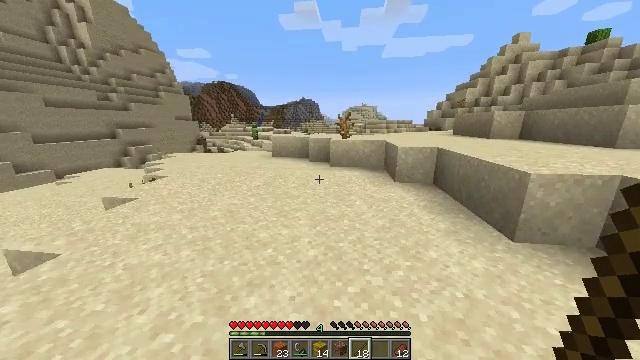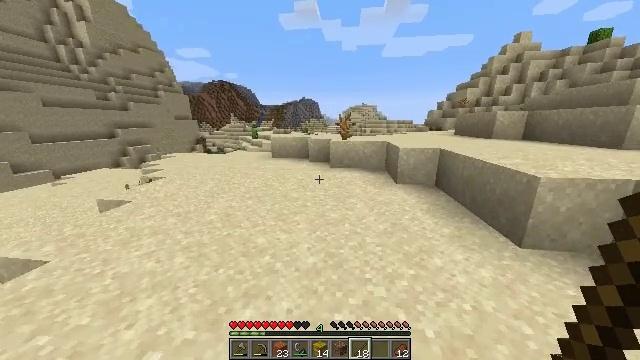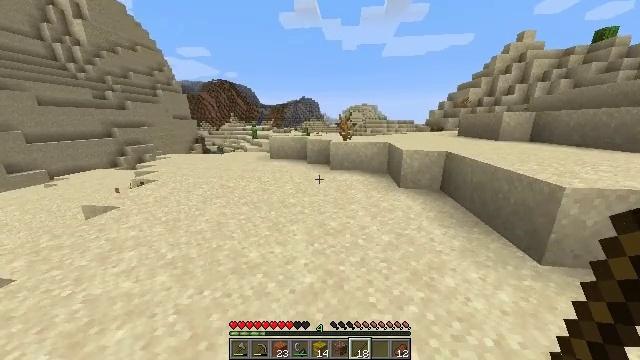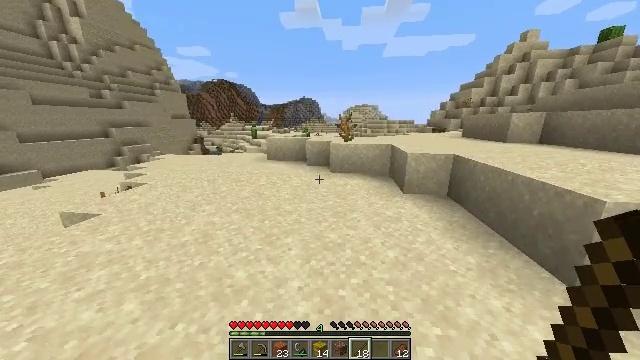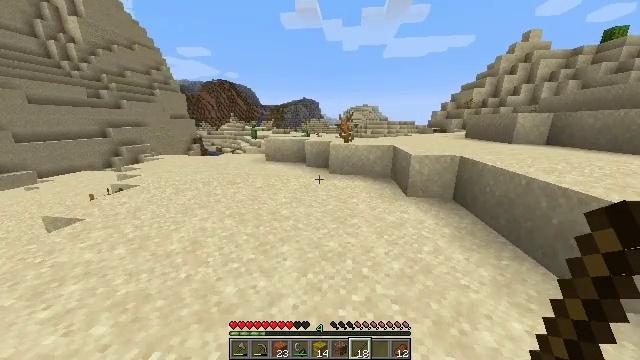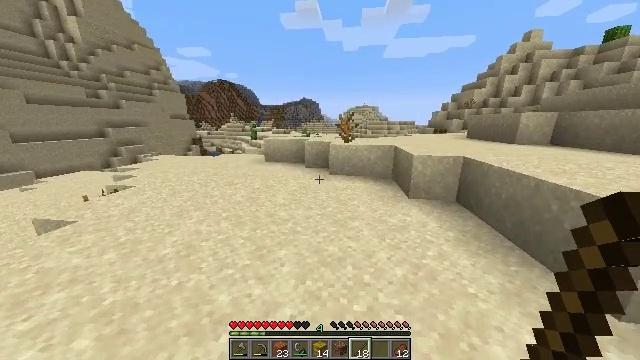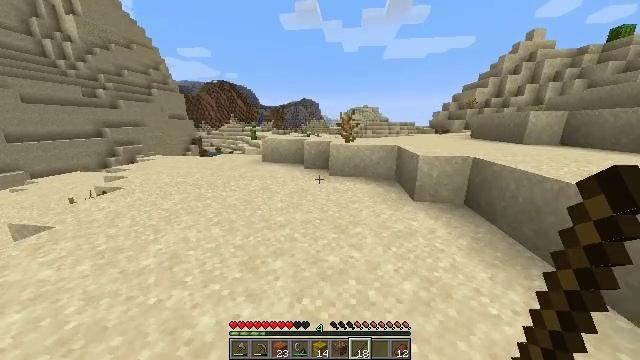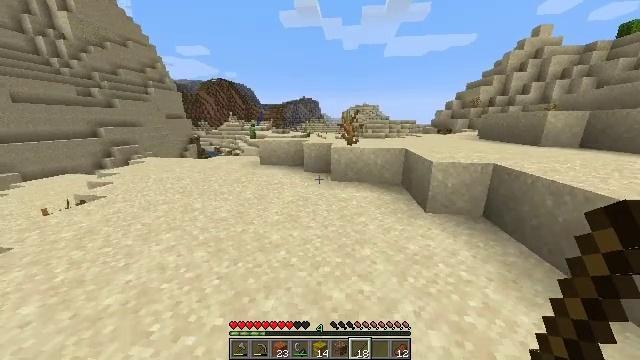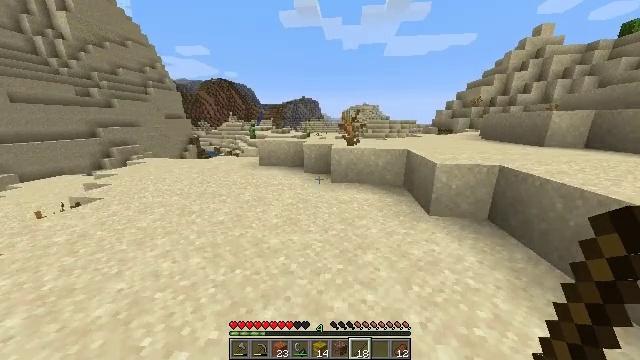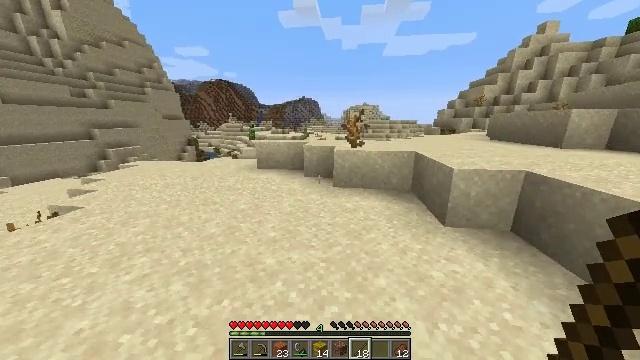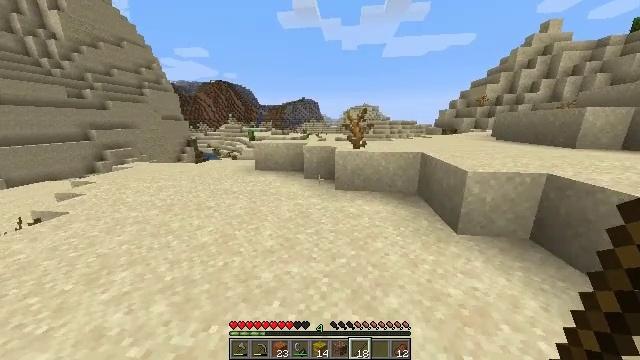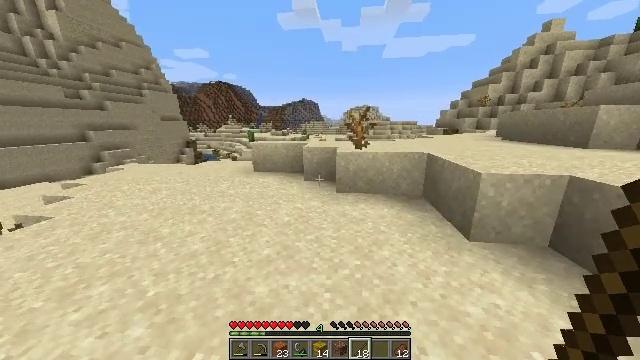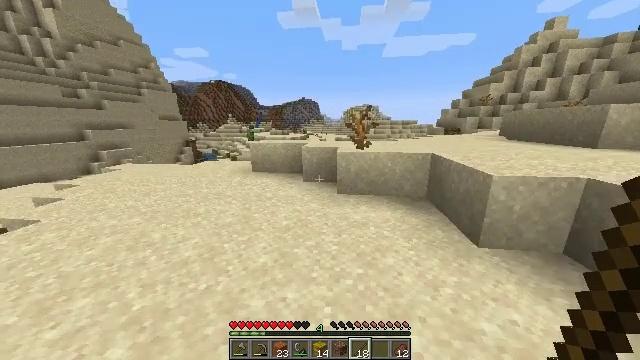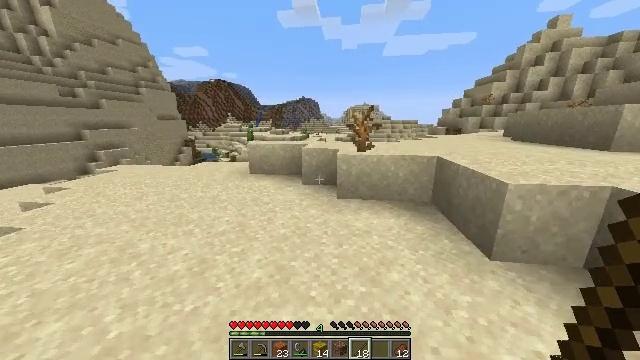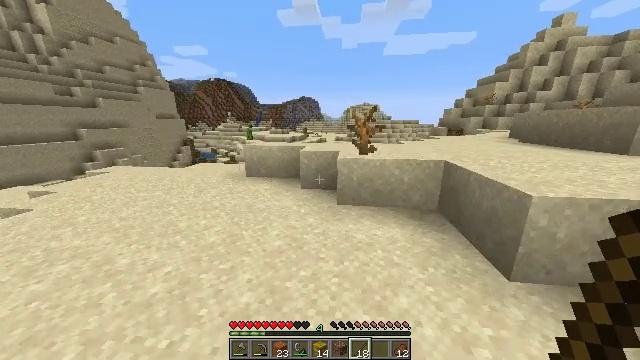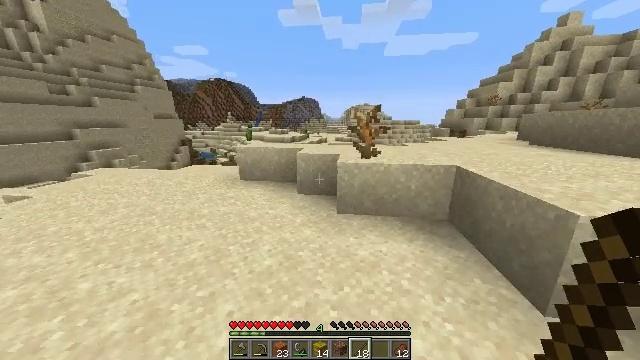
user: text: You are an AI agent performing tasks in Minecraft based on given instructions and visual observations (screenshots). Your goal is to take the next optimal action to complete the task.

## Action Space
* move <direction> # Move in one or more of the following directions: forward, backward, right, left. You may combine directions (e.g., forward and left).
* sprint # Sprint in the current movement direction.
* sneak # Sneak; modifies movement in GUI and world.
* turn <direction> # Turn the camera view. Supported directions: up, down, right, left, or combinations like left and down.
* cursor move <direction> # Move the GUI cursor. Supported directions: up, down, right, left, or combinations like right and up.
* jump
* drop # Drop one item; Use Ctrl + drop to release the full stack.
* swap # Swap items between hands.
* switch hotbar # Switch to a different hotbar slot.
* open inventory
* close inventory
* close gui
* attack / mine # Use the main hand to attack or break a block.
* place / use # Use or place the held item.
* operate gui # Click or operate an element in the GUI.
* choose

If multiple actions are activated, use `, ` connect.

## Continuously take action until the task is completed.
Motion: motion action
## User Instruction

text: Harvest the dead bush.
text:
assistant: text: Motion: move forward
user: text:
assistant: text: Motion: move forward
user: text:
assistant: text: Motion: move forward
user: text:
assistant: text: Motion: move forward
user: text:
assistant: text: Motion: move forward
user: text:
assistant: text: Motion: move forward
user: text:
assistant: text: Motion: move forward
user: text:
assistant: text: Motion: move forward
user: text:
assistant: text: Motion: move forward
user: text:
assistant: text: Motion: move forward
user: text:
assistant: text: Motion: move forward
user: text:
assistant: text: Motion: move forward
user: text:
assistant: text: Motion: move forward
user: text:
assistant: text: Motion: move forward
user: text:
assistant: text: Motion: move forward
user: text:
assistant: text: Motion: move forward
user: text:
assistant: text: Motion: move forward
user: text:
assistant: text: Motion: move forward
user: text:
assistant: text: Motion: move forward
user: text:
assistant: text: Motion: move forward
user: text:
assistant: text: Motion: move forward
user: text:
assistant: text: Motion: move forward
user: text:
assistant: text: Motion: move forward, sprint, jump
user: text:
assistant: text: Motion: move forward, sprint, jump
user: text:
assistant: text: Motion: move forward, sprint, jump
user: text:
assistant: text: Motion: move forward, sprint, jump
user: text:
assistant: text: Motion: move forward, sprint, jump
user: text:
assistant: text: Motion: move forward, sprint, jump
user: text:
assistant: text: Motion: move forward, sprint, jump
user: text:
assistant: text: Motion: move forward, sprint, jump